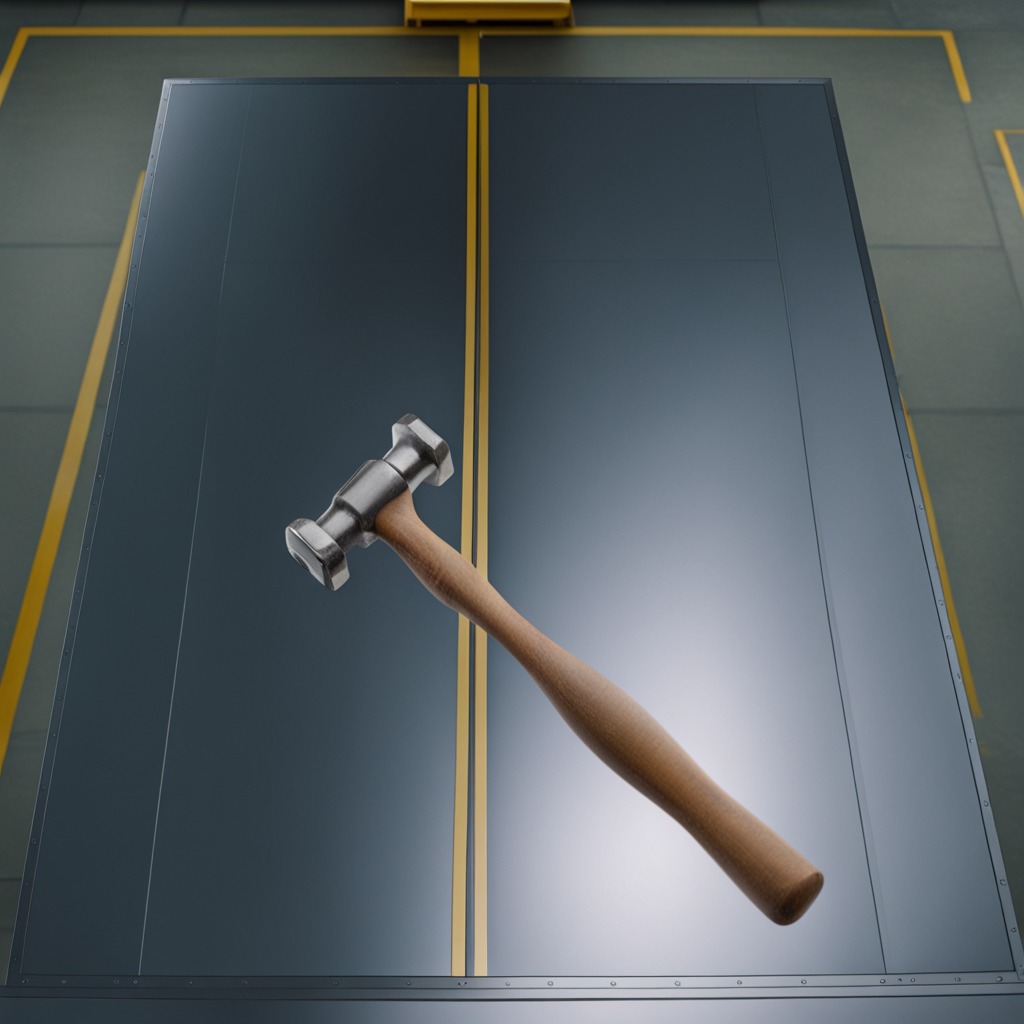
A hammer lies on a toolbox surface in an airplane hangar workshop 8K.